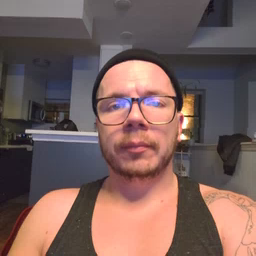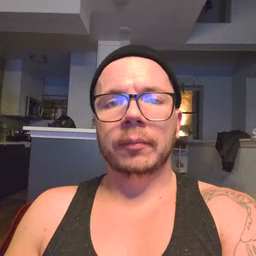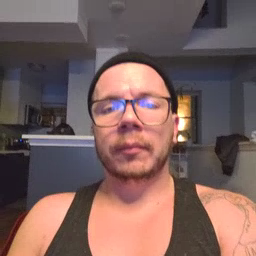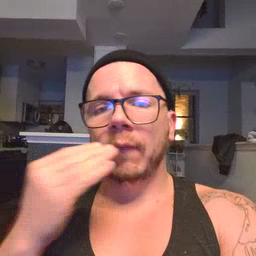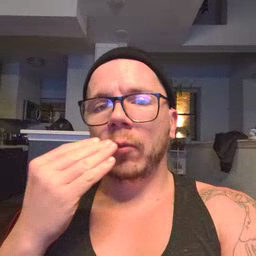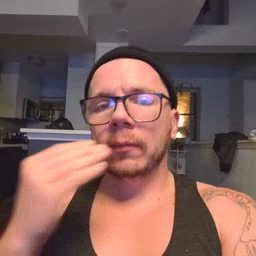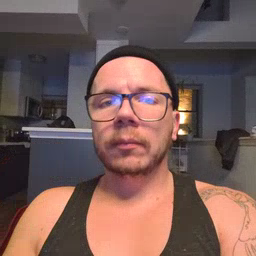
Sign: food